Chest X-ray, PA view. Patient: 62 years old, sex M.
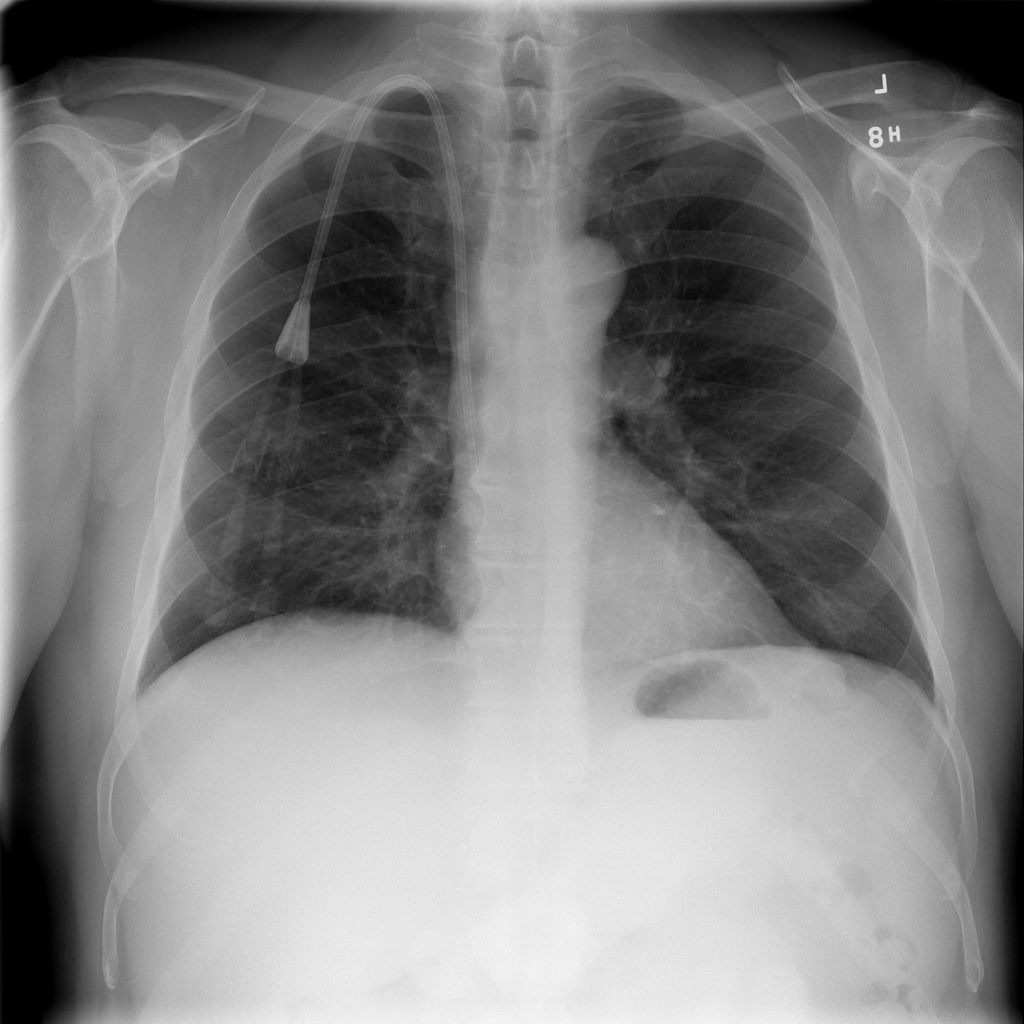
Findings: No Finding